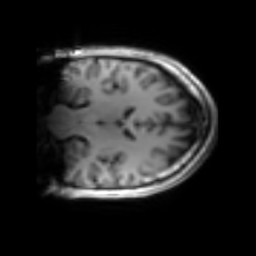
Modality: inplaneT1
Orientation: coronal
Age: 22
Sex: male
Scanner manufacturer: siemens
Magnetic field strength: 3 T
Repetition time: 1.2 s
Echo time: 0.00251 s